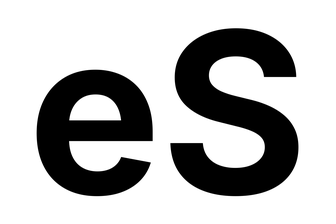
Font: Inter_Bold